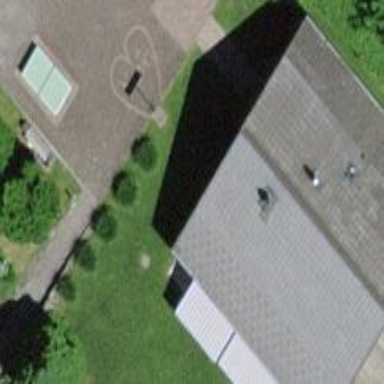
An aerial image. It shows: Residential building.